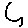
Label: moon